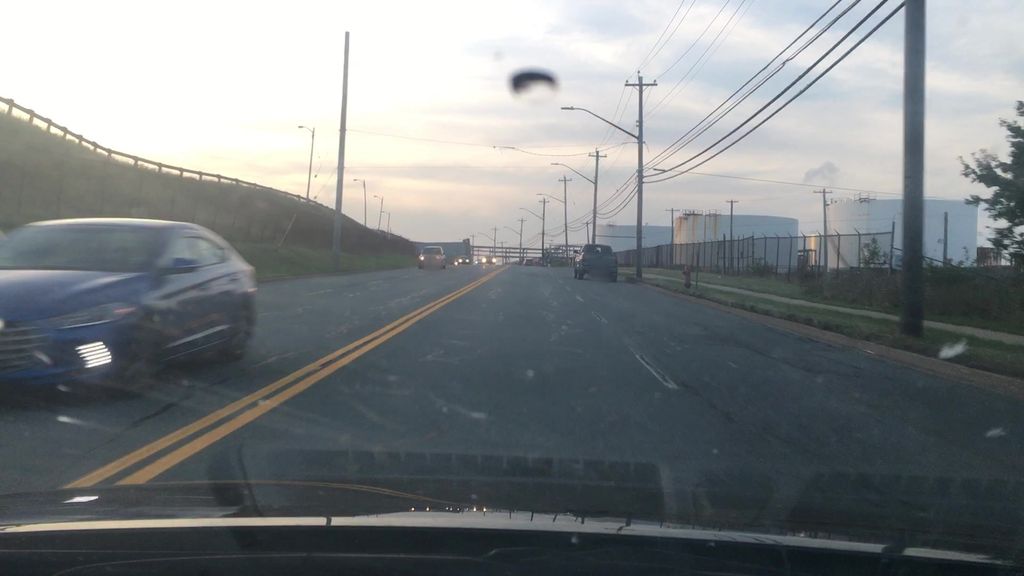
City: halifax